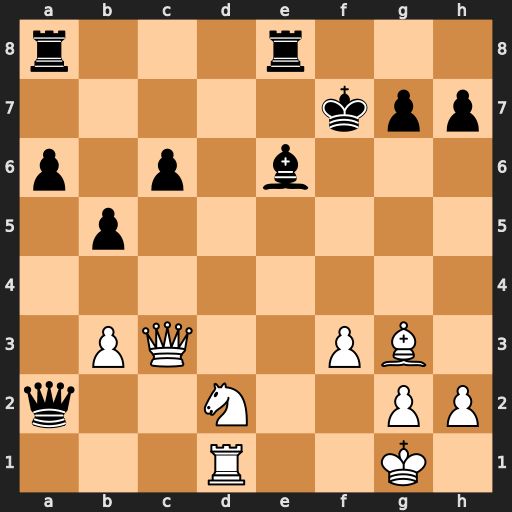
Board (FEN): r3r3/5kpp/p1p1b3/1p6/8/1PQ2PB1/q2N2PP/3R2K1
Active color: w
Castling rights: -
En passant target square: -
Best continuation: Ra1 Qxa1+ Qxa1